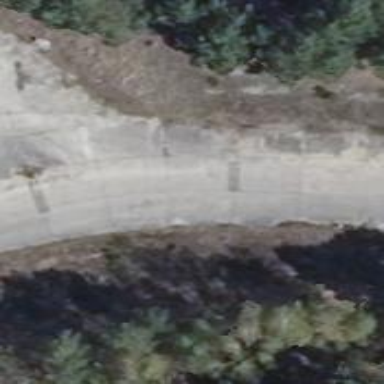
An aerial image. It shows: Concrete service road.